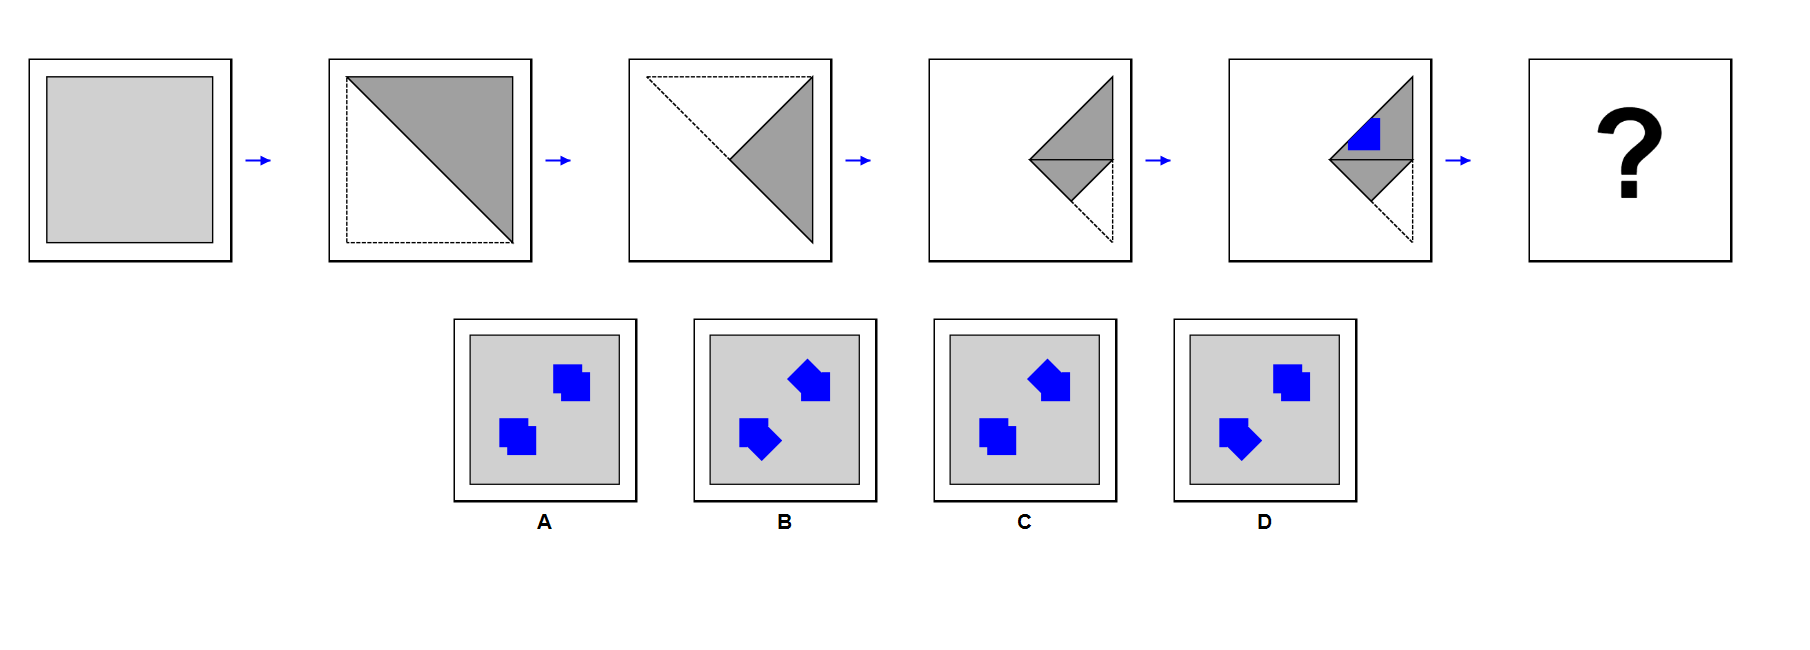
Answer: A